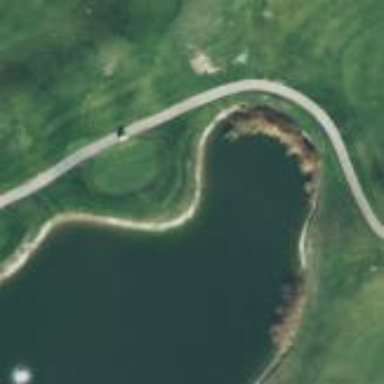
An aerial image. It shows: Water hazard on golf course. The hazard is natural water feature.